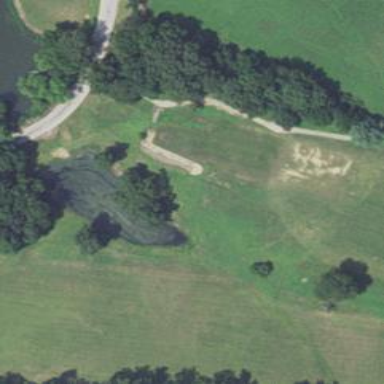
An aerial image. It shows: Picturesque scene of golf course with lateral water hazard.